Question: Following the explanation here:
<URL>
I am trying to obtain the class of the TUPhoneLogger in the bundle TelephonyUtilities.framework. However, the debugger always show .
'''
NSBundle* b = [NSBundle bundleWithPath:@"/System/Library/PrivateFrameworks/TelephonyUtilities.framework"];
BOOL success = [b load];
NSLog(@"%@", [b definedClasses_dd]);
'''
Note: I've created a @interface NSBundle (DDAdditions)
extension:
'''
- (NSArray *)definedClasses_dd {
NSMutableArray *array = [NSMutableArray array];
int numberOfClasses = objc_getClassList(NULL, 0);
Class *classes = calloc(sizeof(Class), numberOfClasses);
numberOfClasses = objc_getClassList(classes, numberOfClasses);
for (int i = 0; i < numberOfClasses; ++i) {
Class c = classes[i];
if ([NSBundle bundleForClass:c] == self) {
[array addObject:c];
const char* nameOfClass = class_getName(c);
NSString* classString = [NSString stringWithUTF8String:nameOfClass];
if([classString isEqualToString:@"TUPhoneLogger"]) {
NSLog(@"Found it! TUPhoneLogger");
id test= [[c alloc] init];
NSLog(@"test: %@", test);
}
}
}
free(classes);
'''
'''
NSBundle* b = [NSBundle bundleWithPath:@"/System/Library/PrivateFrameworks/TelephonyUtilities.framework"];
Class telephonyClass = [b classNamed:@"TUPhoneLogger"];
id test= [[telephonyClass alloc] init];
NSLog(@"%@", test);
'''

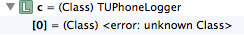
Answer: There is a third method (which I prefer)
a) You link to this framework statically (meaning, you add it to your target)
b) You define necessary class (TUPhoneLogger ) in .h class. You can get it by using class-dump(-z)
c) You include this .h file
d) You just use private class the same way as you use public class.
There is no "magic" about private frameworks and private API. The only different that they aren't documented and included in .h files.
Step b) and c) creates .h classes with them and as result they can be used exactly the same way as usual public API.